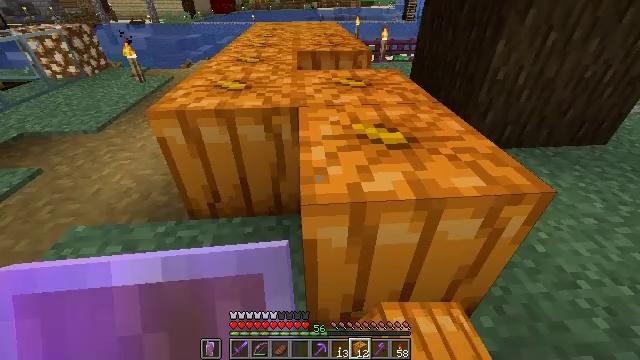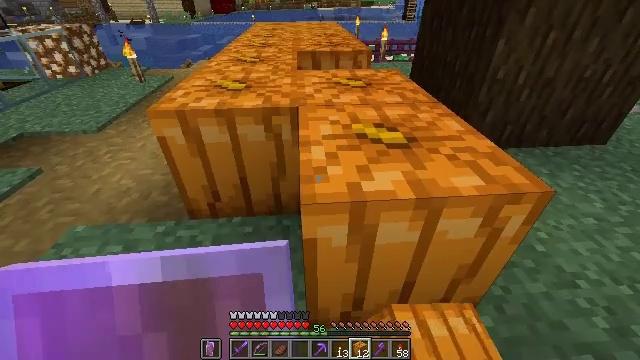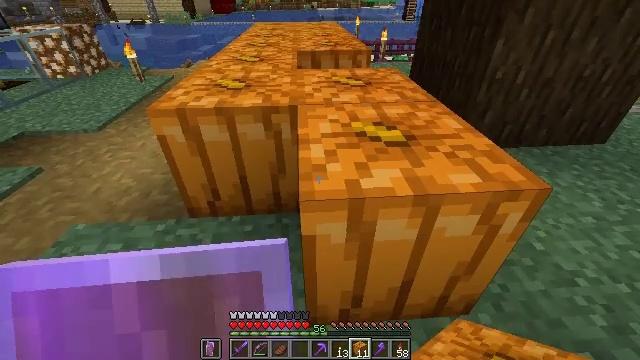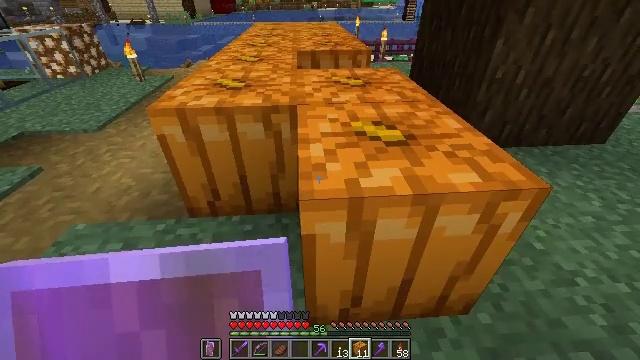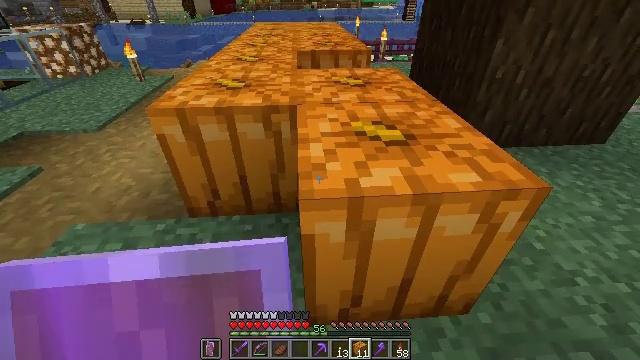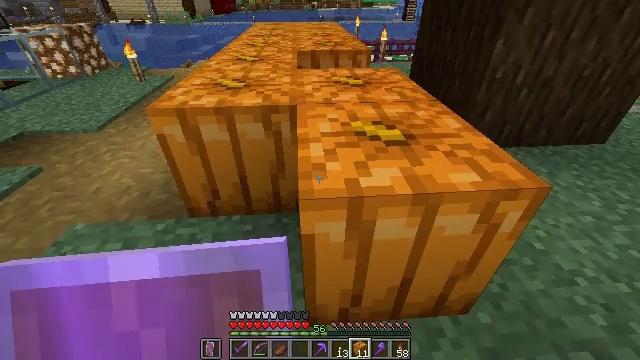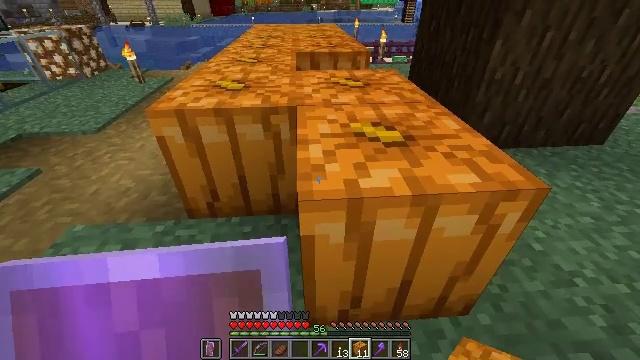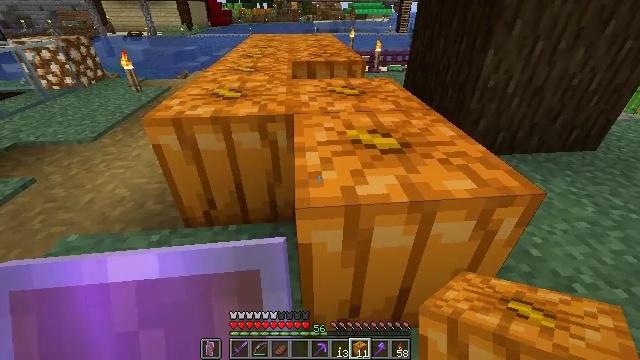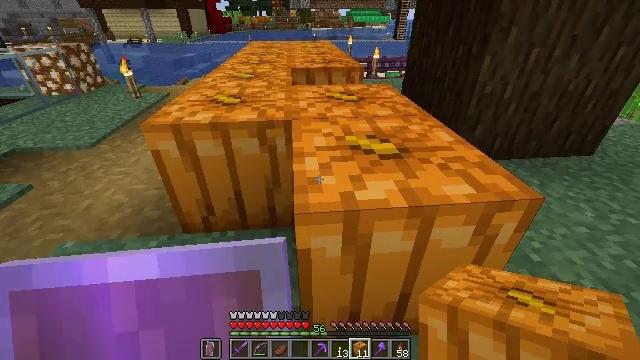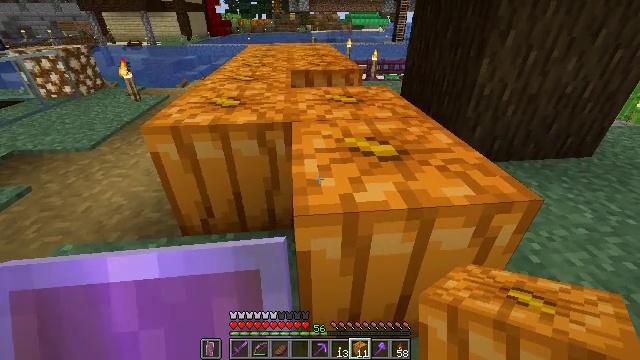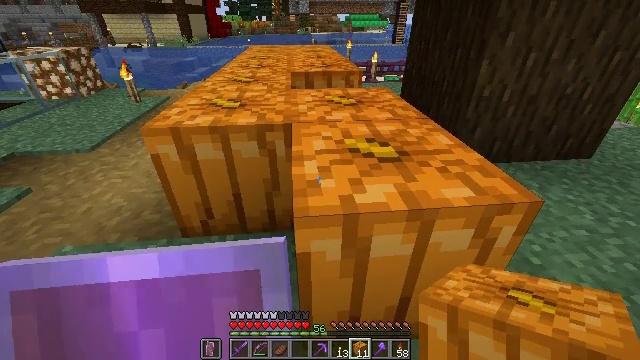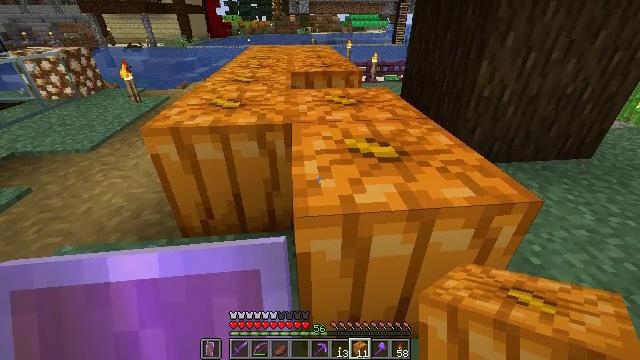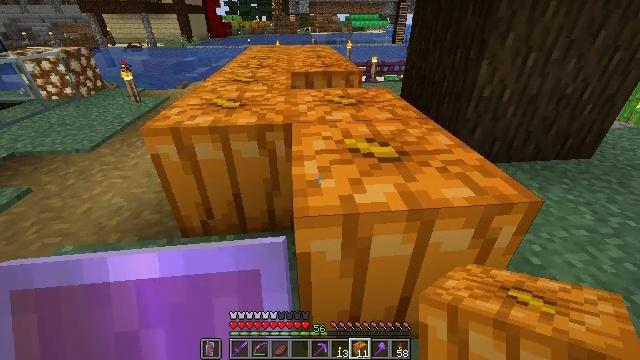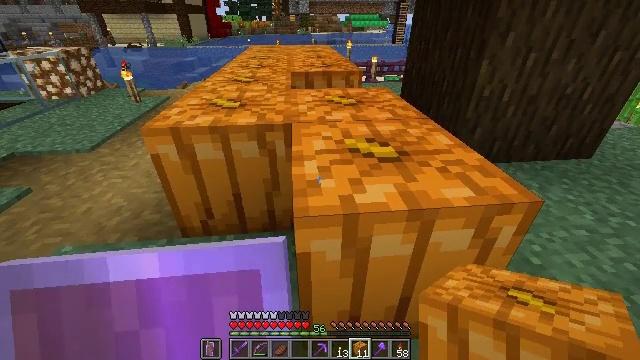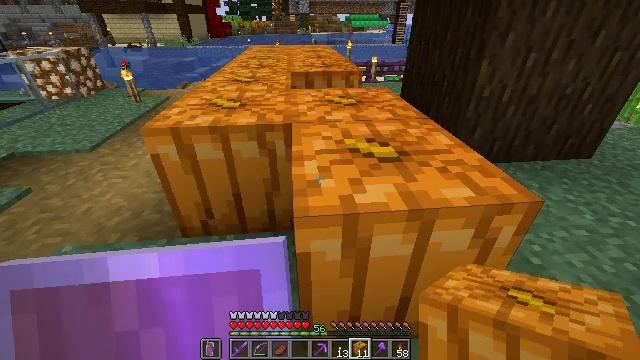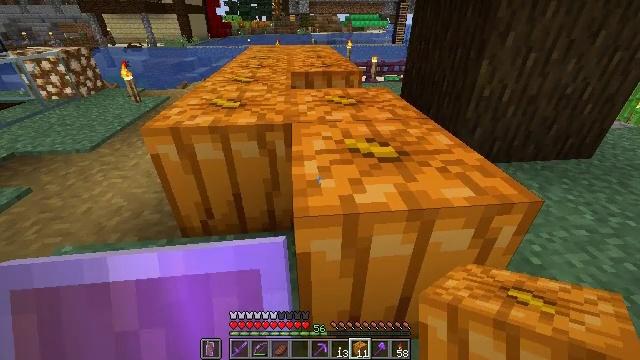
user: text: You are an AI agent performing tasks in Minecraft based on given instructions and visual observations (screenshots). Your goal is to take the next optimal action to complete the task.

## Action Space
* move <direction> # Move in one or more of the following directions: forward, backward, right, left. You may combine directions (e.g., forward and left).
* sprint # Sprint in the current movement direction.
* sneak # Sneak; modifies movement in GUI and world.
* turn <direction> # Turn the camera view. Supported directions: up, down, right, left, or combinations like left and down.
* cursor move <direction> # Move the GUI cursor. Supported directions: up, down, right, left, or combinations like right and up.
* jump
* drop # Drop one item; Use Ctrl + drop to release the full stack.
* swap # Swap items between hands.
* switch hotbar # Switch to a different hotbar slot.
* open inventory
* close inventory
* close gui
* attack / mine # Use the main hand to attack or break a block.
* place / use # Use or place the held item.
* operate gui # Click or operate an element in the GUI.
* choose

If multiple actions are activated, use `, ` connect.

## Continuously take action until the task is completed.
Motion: motion action
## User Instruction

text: Mine the pumpkin from the ground.
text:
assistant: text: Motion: no_op
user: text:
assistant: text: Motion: no_op
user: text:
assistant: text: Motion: no_op
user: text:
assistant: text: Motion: no_op
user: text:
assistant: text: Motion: no_op
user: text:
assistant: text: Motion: no_op
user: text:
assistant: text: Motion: turn up
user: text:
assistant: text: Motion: turn up
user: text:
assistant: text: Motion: no_op
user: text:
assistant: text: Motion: no_op
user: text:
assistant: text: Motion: no_op
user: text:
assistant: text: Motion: no_op
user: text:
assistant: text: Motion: no_op
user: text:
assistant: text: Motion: no_op
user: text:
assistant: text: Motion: no_op
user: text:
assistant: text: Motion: no_op
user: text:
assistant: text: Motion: no_op
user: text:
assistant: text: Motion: no_op
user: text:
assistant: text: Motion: no_op
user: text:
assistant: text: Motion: no_op
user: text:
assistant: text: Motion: no_op
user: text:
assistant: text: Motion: no_op
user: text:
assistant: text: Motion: no_op
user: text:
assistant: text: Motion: turn right and up
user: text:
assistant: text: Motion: turn right and up
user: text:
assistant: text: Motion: no_op
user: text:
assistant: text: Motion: attack / mine
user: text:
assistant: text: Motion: attack / mine
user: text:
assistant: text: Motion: attack / mine
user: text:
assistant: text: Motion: turn left, attack / mine